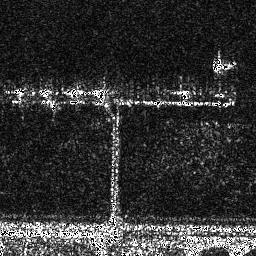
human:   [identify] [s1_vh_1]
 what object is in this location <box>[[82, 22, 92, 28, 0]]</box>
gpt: <ref>1 small ship at the top right</ref>